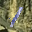
Label: 1